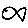
Label: fish